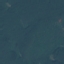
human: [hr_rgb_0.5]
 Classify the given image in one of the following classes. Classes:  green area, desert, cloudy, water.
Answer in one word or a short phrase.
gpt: green area